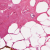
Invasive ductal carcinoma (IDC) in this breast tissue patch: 0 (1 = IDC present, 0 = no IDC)